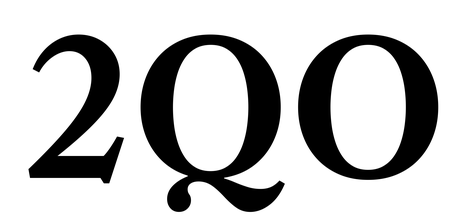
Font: LibreCaslonText_SemiBold